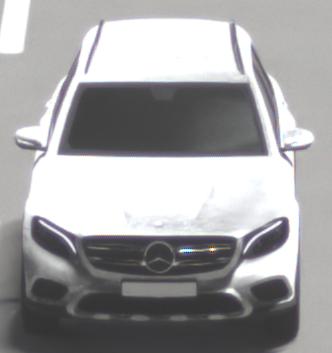
Make: Mercedes-Benz
Model: GLC 250
Detailed model: GLC (253)
Model produced from: 2015/09
Model produced until: 2018/05
Doors: 5
Color: white
Road condition: dry road
Daytime: not specified
Contrast: high contrast